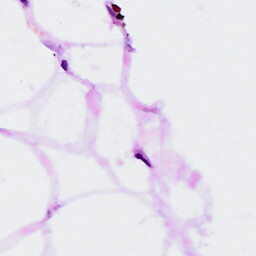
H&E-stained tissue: Breast